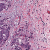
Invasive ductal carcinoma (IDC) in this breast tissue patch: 1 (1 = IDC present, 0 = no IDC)